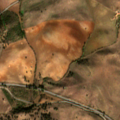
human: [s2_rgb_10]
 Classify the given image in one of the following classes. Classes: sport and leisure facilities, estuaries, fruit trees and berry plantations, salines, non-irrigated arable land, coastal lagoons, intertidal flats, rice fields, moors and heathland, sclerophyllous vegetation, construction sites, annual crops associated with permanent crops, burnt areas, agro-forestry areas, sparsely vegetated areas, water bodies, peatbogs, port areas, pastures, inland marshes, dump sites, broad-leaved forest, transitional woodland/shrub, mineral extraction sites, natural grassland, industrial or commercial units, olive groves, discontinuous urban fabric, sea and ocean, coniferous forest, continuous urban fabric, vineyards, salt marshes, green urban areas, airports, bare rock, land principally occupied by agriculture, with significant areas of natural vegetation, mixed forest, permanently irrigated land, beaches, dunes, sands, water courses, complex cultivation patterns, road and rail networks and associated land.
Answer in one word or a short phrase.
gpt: non-irrigated arable land, agro-forestry areas